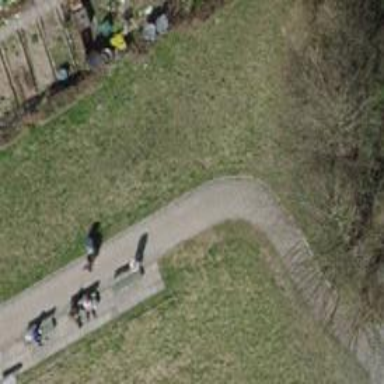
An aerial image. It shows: Road with steps.